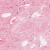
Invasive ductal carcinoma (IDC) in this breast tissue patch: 0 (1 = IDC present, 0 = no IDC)